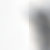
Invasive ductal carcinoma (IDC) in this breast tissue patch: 0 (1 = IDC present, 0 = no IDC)